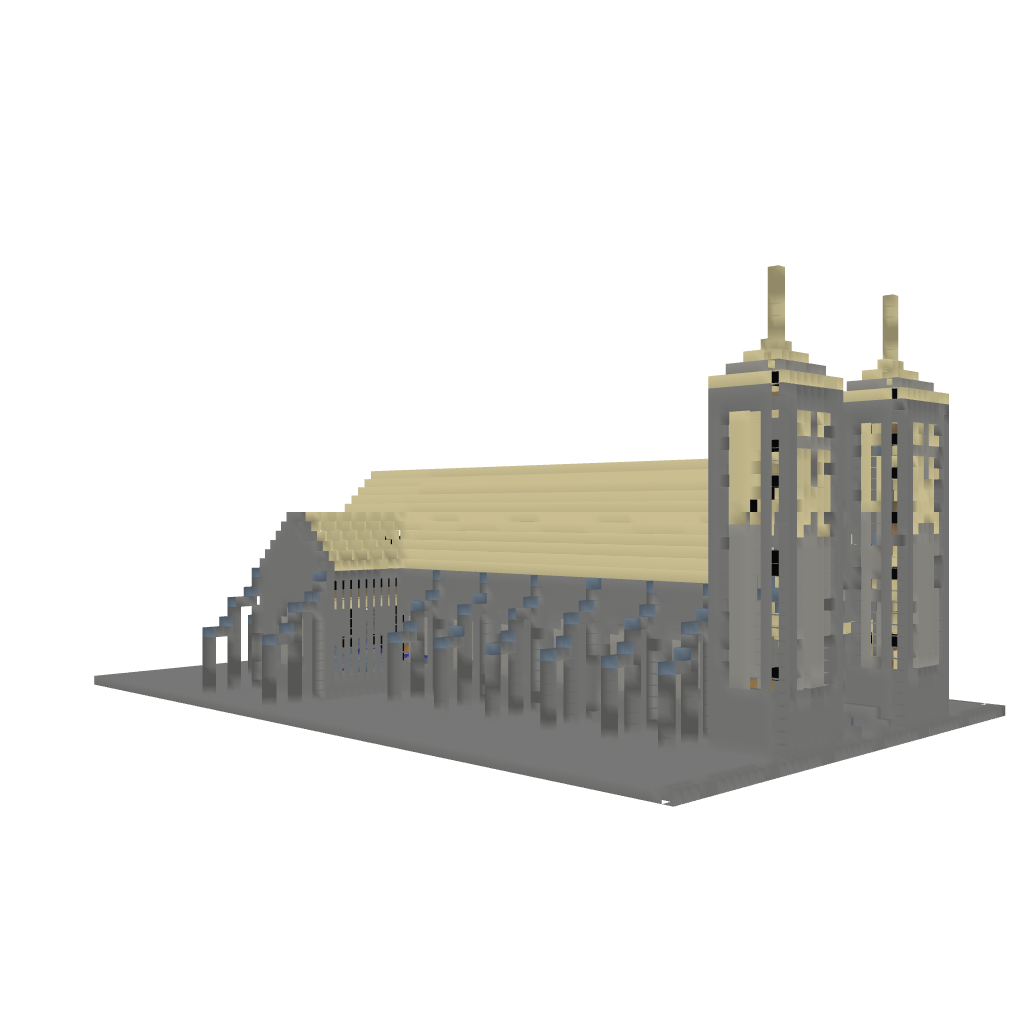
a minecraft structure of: cathedral